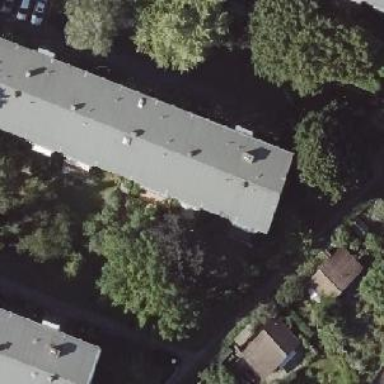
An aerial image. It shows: Gabled roof adorns the apartments building.